Question: In my project, i am having a problem with clicking of the button which i have set as segmentedControl. When tapped just outside the button also, the button gets clicked. Can anyone give a solution to this?
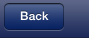
Answer: If the button is inside a navigation bar, then the behavior is normal as far as I can tell. I've noticed the same behavior with regular bar button items. Drag and drop a bar button item into a navigation bar, run the app in the simulator. You'll notice that your mouse cursor can be just outside the button boundary and still activate the button. So what's going on? I think the system (the navigation bar) it just trying to predict what our fat hominid fingers are trying to touch.